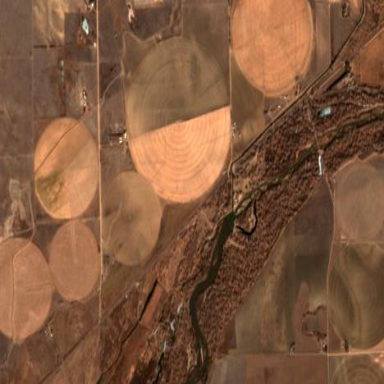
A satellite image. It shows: Farmland with pivot irrigation system.